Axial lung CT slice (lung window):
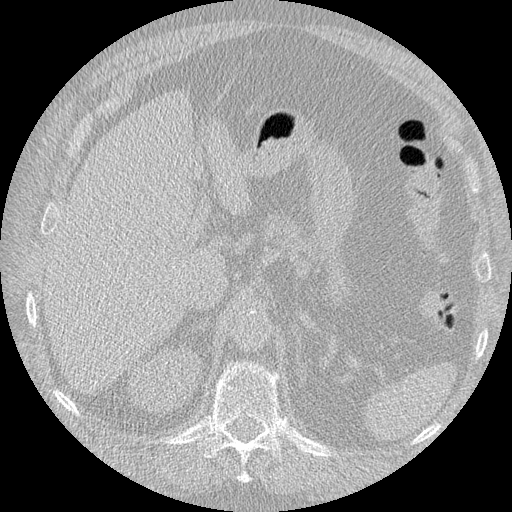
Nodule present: no